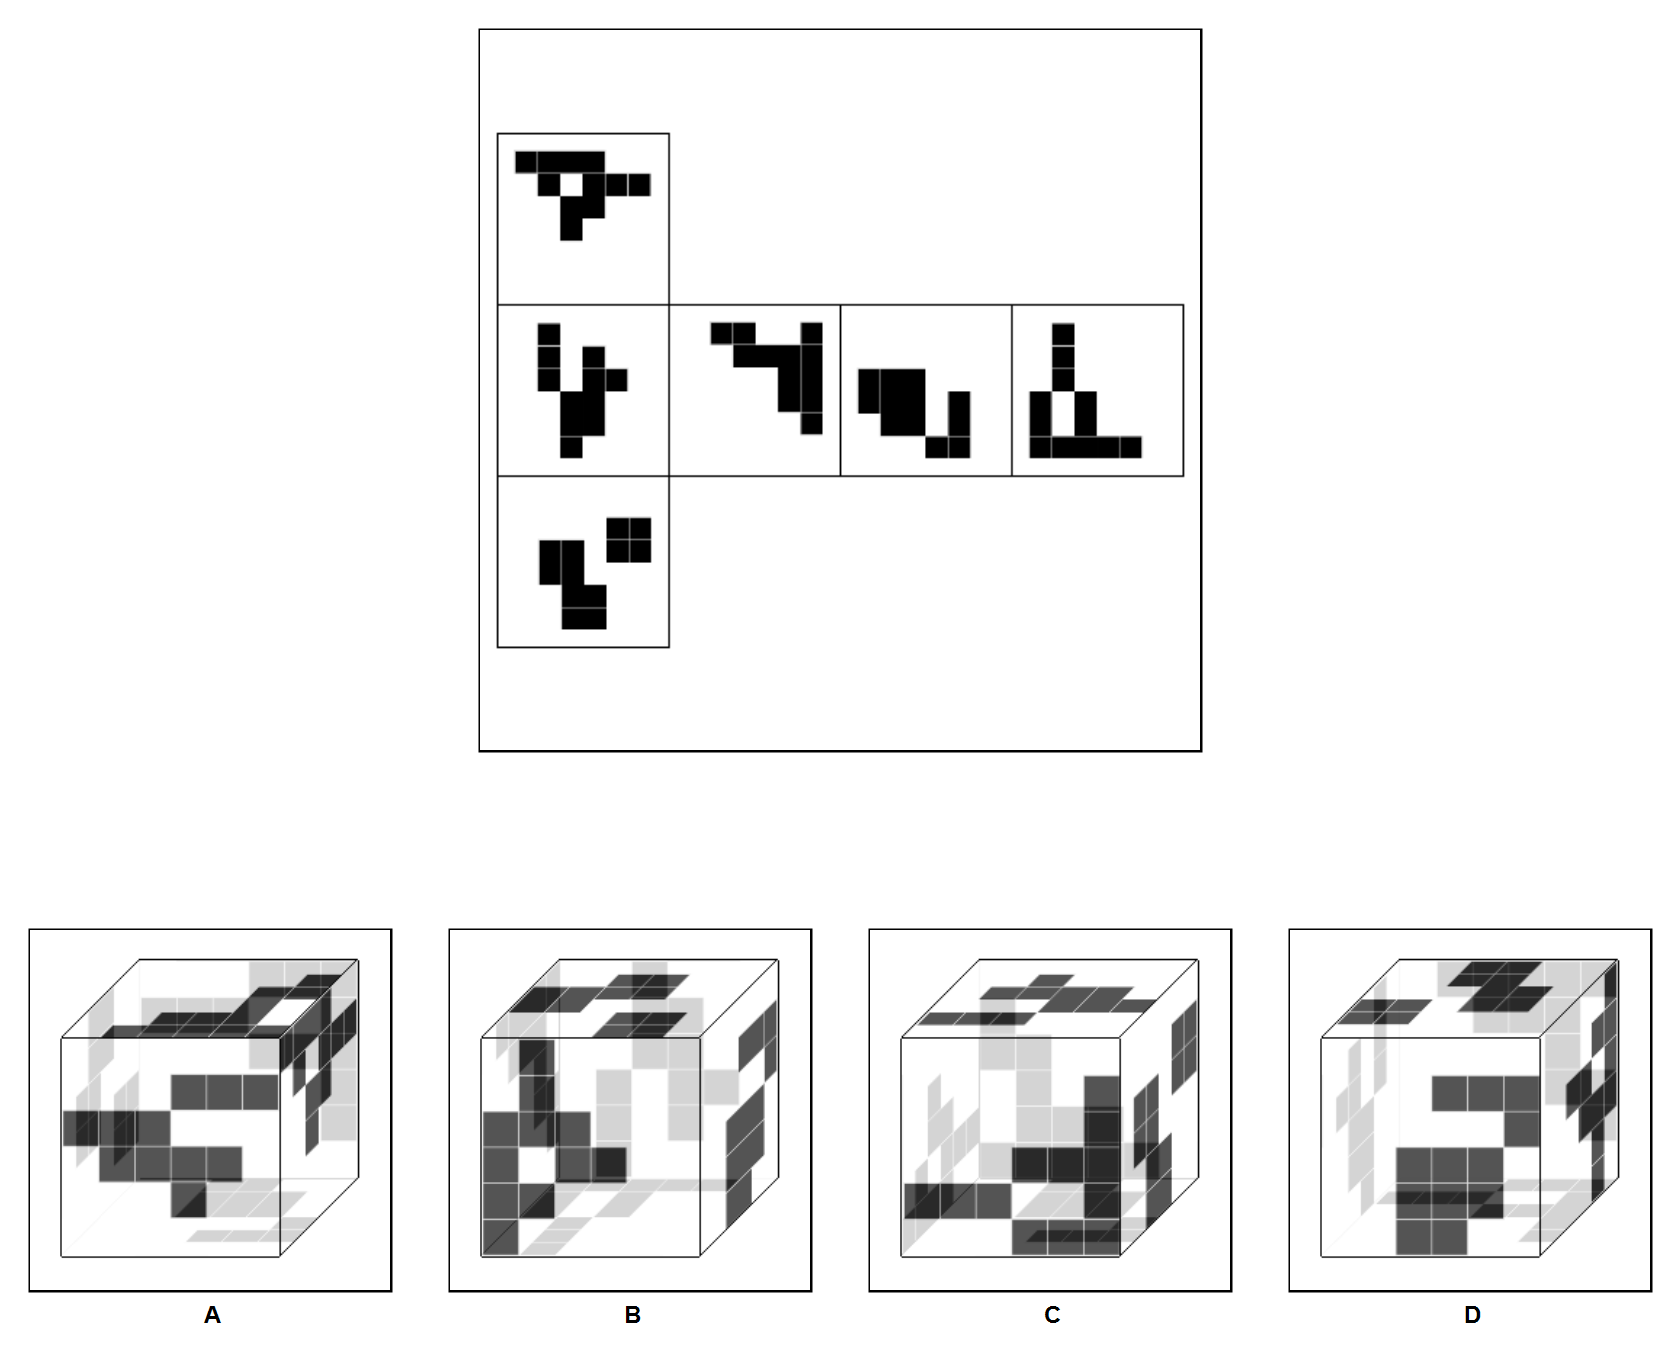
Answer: C